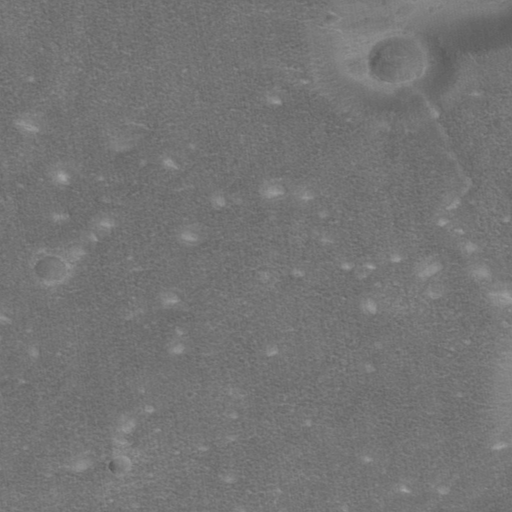
Classes present: Background, Cone